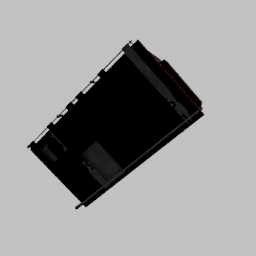
Label: tools